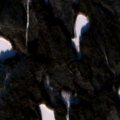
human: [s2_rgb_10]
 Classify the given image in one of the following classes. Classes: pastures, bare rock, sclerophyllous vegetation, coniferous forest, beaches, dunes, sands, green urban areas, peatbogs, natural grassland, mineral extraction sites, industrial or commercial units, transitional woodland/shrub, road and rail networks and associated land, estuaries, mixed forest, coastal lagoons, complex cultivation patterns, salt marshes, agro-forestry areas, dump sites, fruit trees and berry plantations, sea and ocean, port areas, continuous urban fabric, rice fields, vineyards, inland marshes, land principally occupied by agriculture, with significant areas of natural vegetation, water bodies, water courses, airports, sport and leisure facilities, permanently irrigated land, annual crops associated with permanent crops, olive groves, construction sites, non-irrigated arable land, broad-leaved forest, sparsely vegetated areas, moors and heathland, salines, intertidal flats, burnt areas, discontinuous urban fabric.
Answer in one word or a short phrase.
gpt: coniferous forest, water bodies